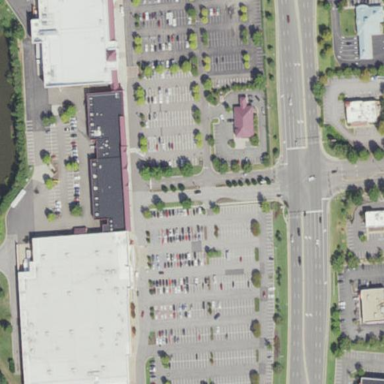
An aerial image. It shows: Retail area.